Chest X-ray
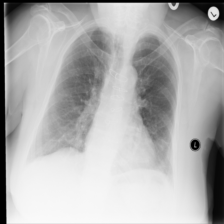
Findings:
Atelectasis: positive
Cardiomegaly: negative
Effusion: negative
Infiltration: negative
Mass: negative
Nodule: negative
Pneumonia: negative
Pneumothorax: negative
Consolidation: negative
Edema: negative
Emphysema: negative
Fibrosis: negative
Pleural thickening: negative
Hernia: negative